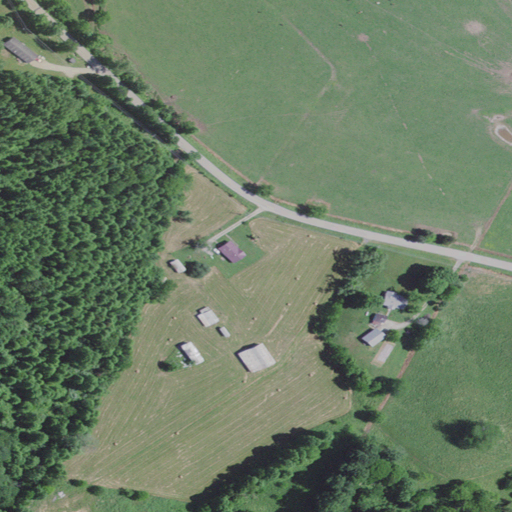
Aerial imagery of valley in Kentucky named Coal Hollow containing pasture, deciduous forest, open development, mixed forest, and low intensity development